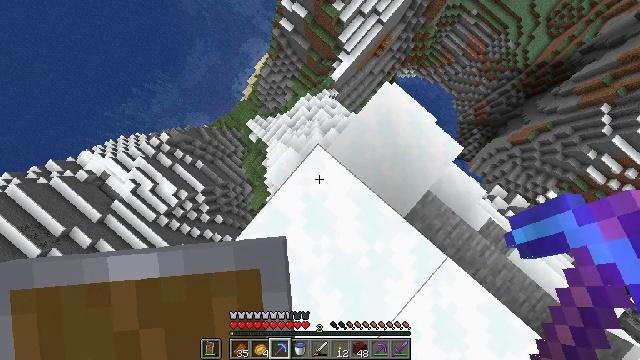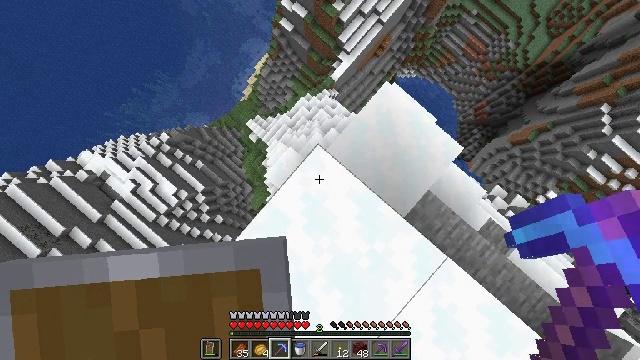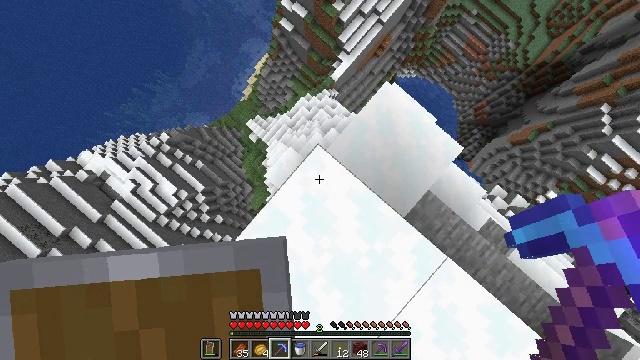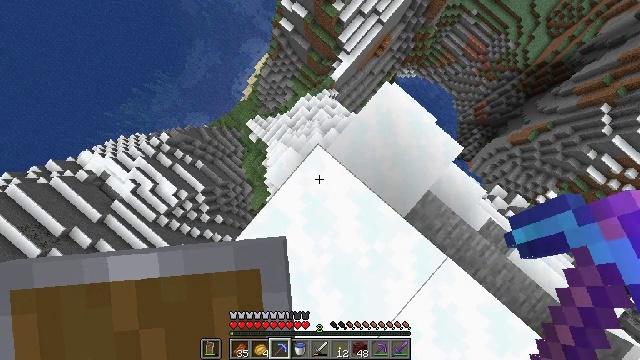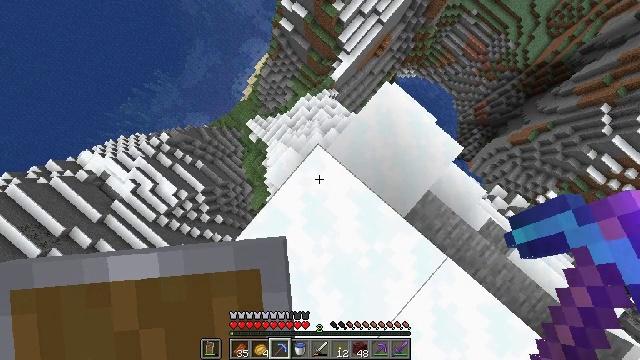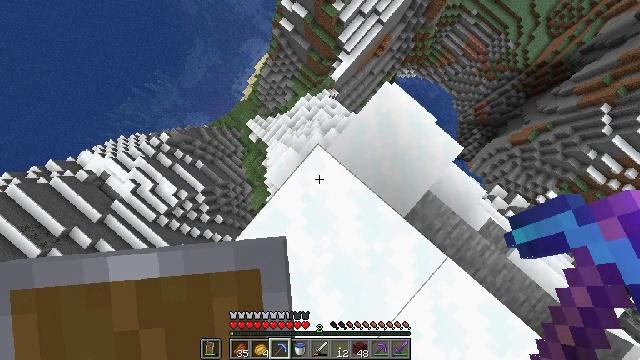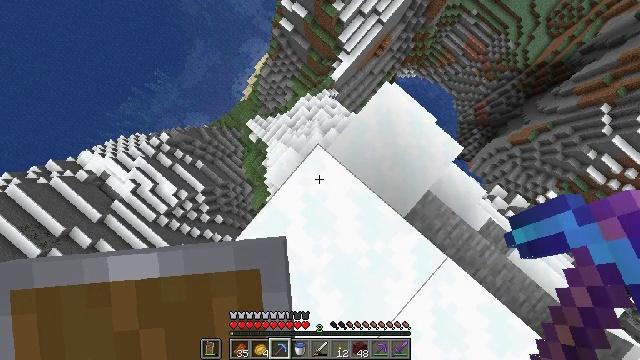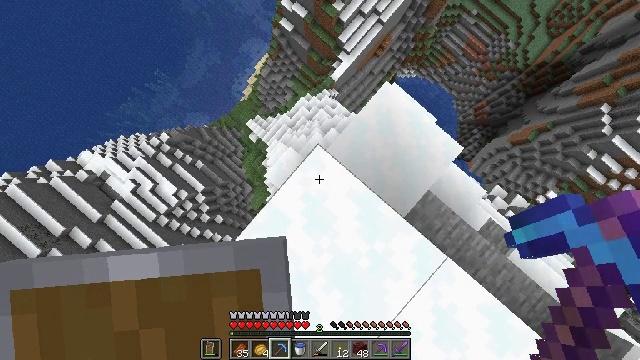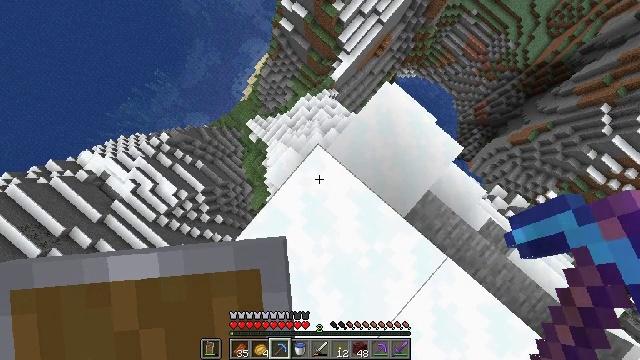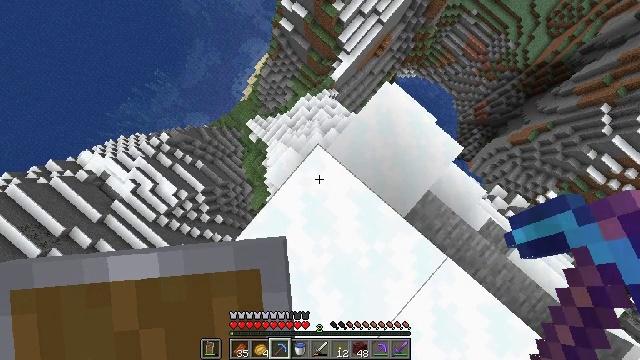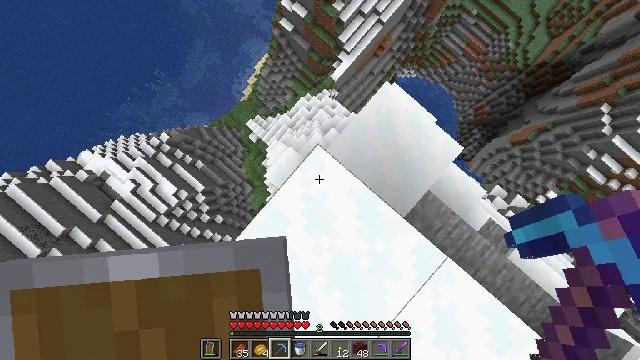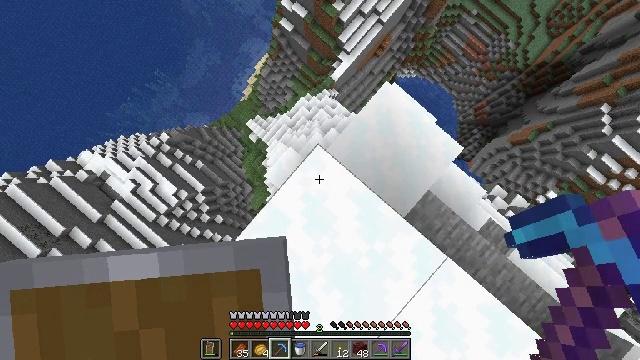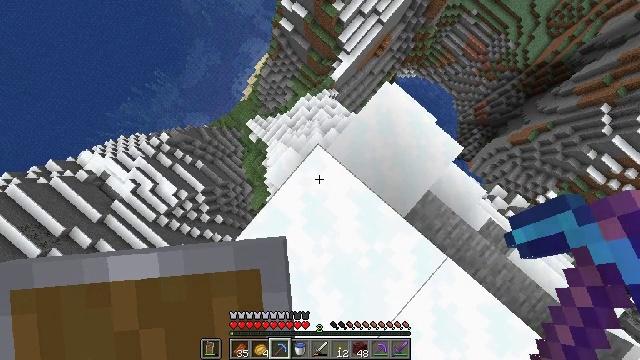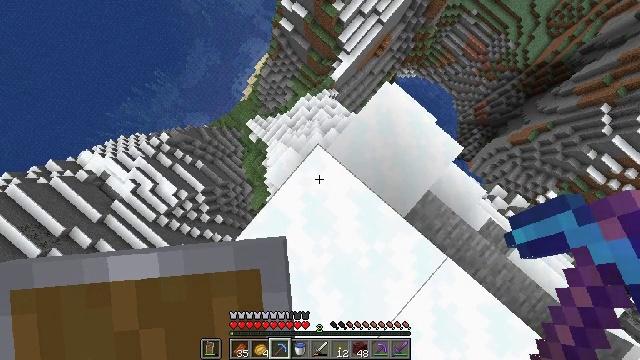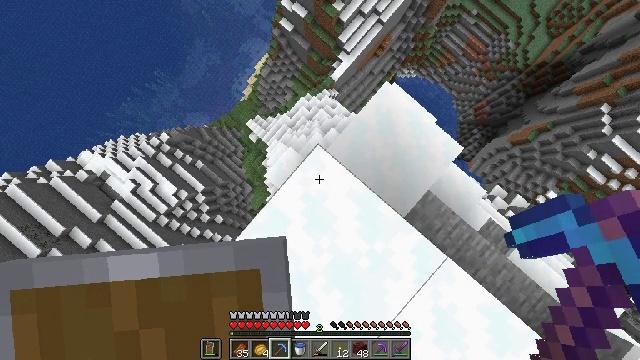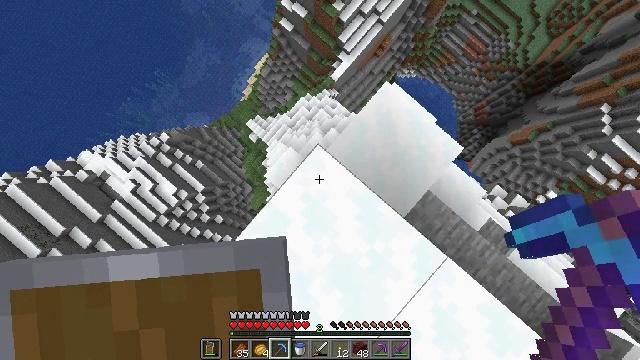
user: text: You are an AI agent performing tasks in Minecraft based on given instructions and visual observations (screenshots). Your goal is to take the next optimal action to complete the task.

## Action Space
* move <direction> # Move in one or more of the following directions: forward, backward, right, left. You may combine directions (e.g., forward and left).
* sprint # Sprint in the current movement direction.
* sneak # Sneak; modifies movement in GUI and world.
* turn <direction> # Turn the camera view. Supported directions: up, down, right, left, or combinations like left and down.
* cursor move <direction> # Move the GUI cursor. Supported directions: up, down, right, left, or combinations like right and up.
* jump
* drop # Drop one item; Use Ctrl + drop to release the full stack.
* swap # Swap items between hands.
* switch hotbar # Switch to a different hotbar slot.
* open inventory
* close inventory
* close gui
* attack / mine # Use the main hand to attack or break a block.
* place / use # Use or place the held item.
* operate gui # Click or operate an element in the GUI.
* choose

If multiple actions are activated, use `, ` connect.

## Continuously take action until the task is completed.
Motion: motion action
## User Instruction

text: Gather ice for building or crafting.
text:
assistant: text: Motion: no_op
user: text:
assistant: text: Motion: no_op
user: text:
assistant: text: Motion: no_op
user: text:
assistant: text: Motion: no_op
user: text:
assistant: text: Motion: no_op
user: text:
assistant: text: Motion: no_op
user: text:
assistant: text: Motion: no_op
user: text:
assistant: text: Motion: no_op
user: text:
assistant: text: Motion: no_op
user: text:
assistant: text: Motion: no_op
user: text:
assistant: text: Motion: no_op
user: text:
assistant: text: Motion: no_op
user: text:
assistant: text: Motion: no_op
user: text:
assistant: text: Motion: no_op
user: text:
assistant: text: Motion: no_op
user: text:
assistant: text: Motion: no_op
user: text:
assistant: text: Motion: no_op
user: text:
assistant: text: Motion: no_op
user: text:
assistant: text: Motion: no_op
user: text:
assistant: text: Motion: no_op
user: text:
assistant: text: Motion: no_op
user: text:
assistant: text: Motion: no_op
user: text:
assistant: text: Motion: no_op
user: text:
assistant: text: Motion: no_op
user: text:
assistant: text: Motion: no_op
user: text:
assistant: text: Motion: no_op
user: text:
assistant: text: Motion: no_op
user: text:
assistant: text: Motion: no_op
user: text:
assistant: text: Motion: no_op
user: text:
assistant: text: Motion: no_op